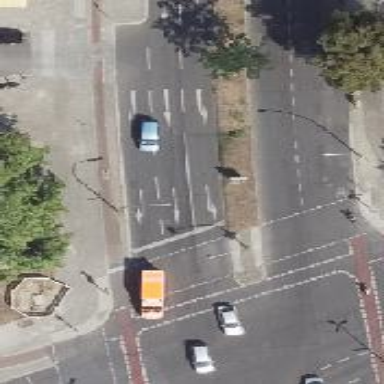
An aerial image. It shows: Road with traffic signals.